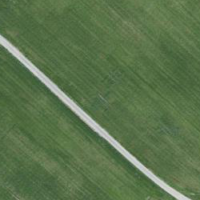
EUNIS habitat code: 52
Species observed at this site:
Hippodamia variegata